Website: apple
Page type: account-selection
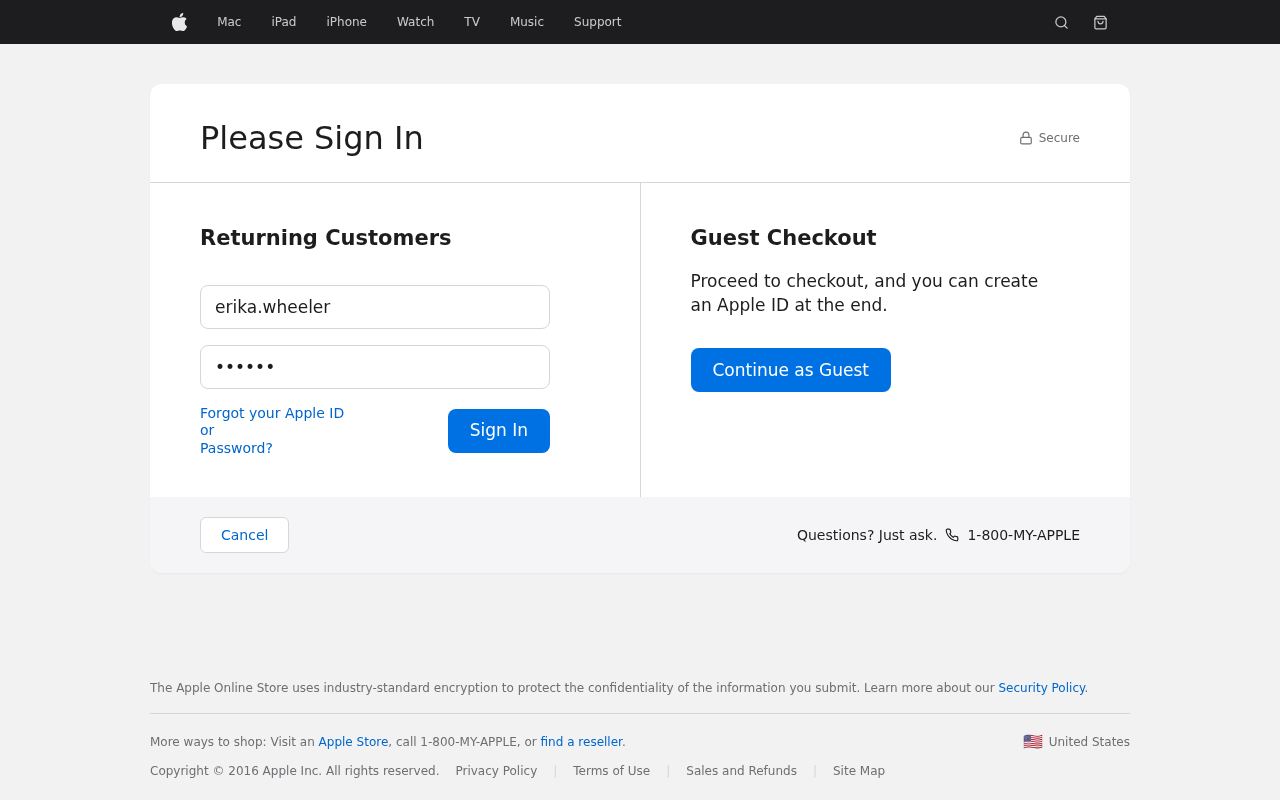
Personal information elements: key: PII_LOGIN_USERNAME
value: erika.wheeler